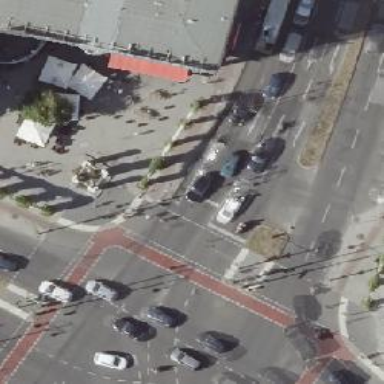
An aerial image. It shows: Road with traffic signals.